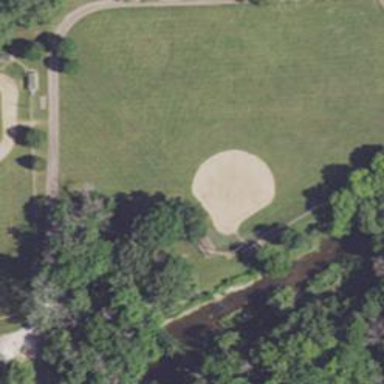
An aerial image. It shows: Baseball pitch for leisure land.